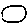
Label: circle